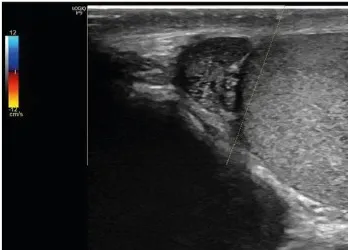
Louis, USA) was carried out according to the WHO laboratory manual for the examination and processing of human semen (E). Measurements were made with use of a Berthold luminometer (model LKB 953; Wallac Inc. , Gaithersburg, USA). Results are expressed as percentages (%) or counted photons per minute (cpm). Experiments were performed in triplicates. Data are shown as mean +- SD. Mann-Whitney test; *p<0.05.
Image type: radiology (ultrasound)